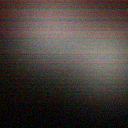
Screen state: off